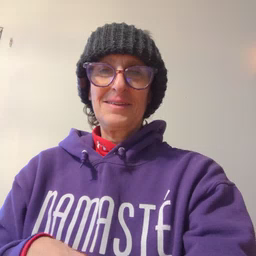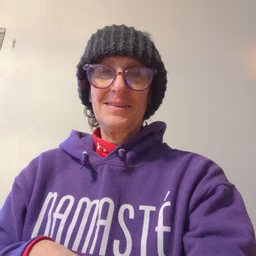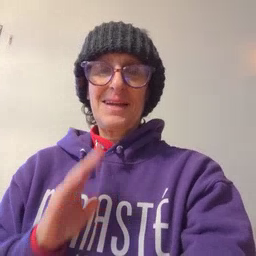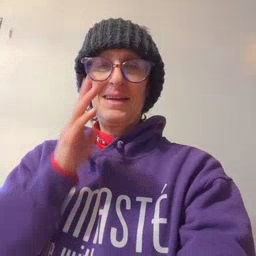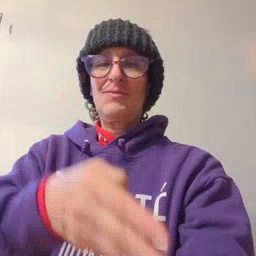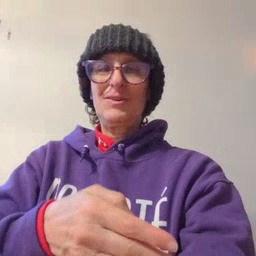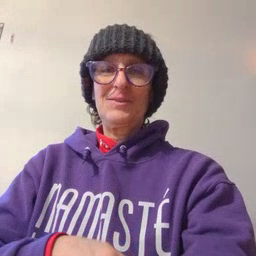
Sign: after